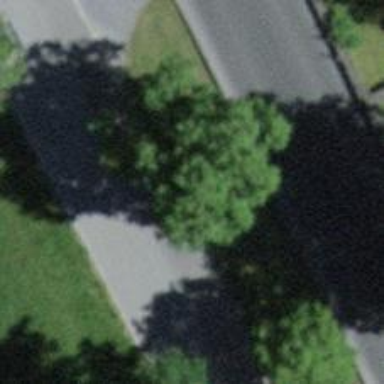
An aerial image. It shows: Avenue lined with broadleaved trees.